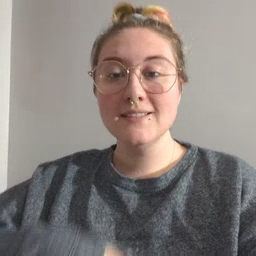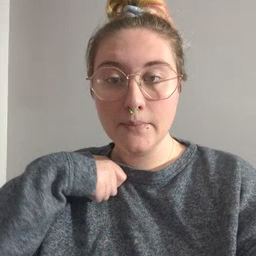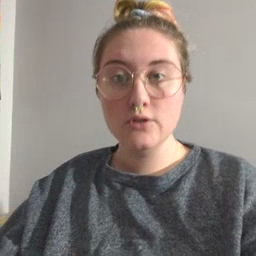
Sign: zipper